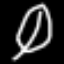
Label: leaf